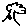
Label: tree